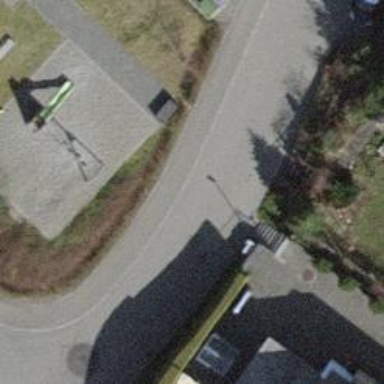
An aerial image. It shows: Concrete steps.